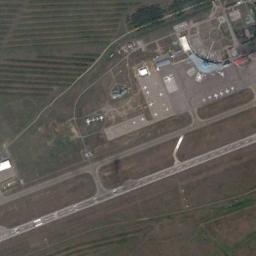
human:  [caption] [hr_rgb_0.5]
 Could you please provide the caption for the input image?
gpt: An airport with two parallel runways, A terminal and an open area on the farmland and some planes parked in lines on the airport .

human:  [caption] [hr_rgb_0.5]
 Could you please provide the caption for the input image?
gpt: A complex airport with many runways and buildings and many planes parked is surrounded by a brown and green farmland .

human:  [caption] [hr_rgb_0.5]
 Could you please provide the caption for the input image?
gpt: There is almost no vegetation near the airport .

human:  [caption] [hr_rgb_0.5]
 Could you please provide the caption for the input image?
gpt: There is an airport in the middle of the field .

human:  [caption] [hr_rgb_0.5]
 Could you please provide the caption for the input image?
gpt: The two roads of the airport are parallel to each other .